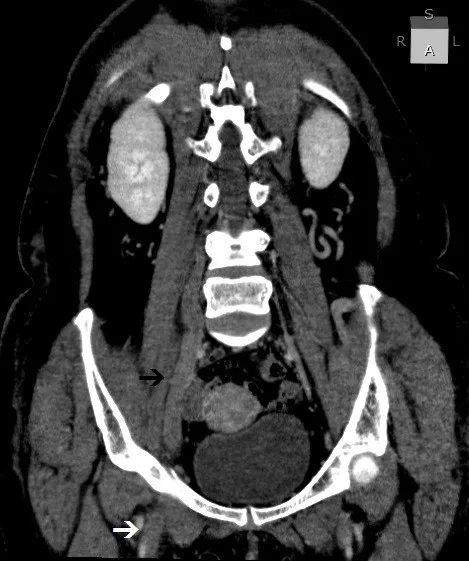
Venous angiotomography, coronal anterior oblique view, showing venous thrombosis of the right common femoral vein (white arrow) and the right lumbar plexus (black arrow).
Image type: radiology (ct)